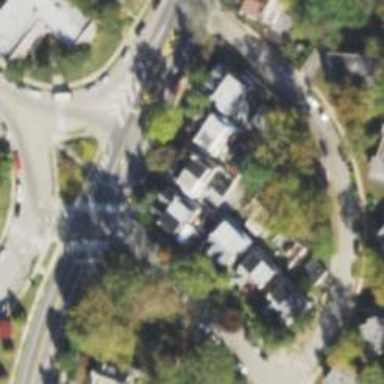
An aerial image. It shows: Alley classified as service road.